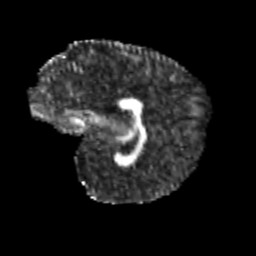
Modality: FA
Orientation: sagittal
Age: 12
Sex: female
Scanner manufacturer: siemens
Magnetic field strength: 3 T
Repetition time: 3.8 s
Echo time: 0.07 s